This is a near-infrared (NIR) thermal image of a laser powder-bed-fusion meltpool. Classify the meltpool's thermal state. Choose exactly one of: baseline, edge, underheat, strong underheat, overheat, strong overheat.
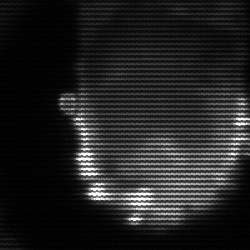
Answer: baseline